Aerial crown-view tile of a tropical tree (Barro Colorado Island, Panama), acquired 20250915:
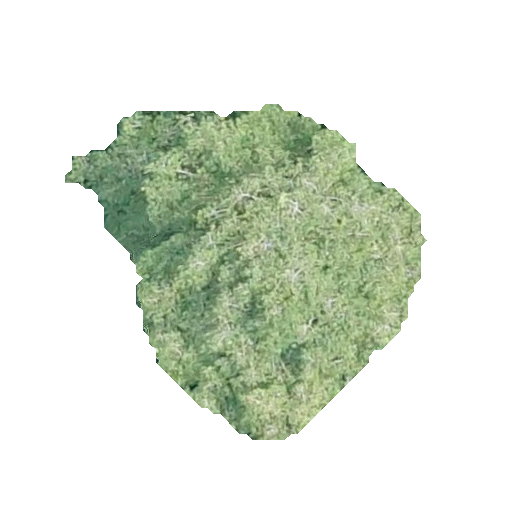
Species: Virola surinamensis
GBIF accepted scientific name: Virola surinamensis
Crown area: 110.818 m²